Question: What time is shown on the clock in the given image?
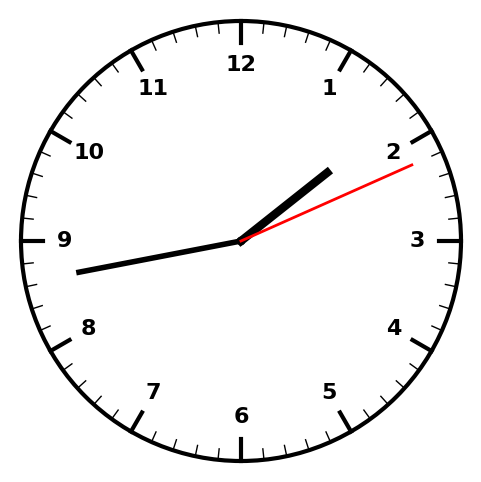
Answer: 01:43:11